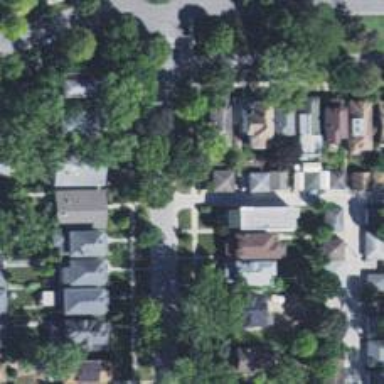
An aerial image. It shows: Alley classified as service road.